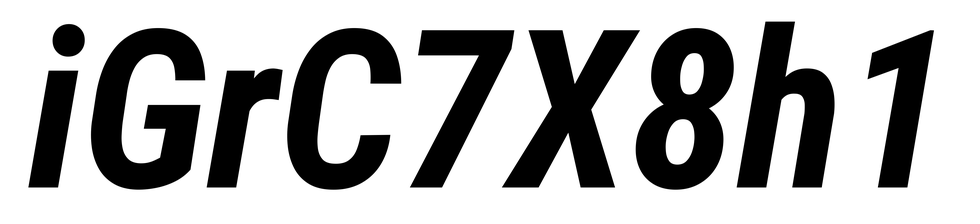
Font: Roboto-Italic_Condensed_Bold_Italic